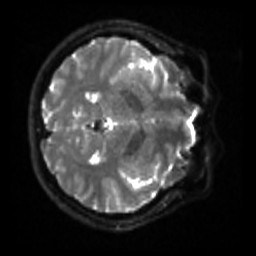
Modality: sbref
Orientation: axial
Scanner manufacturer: siemens
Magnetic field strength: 3 T
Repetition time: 4 s
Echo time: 0.0594 s